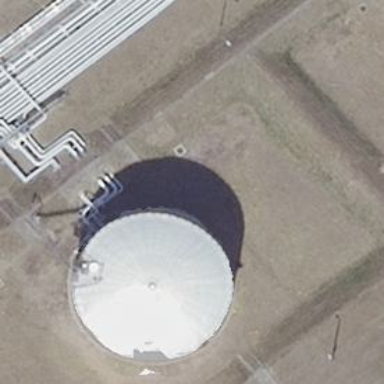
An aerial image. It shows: Storage tank that is man-made.